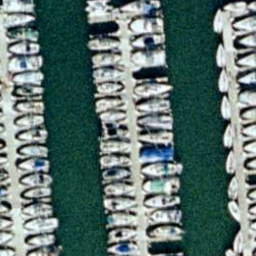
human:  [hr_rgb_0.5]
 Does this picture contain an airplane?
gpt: no

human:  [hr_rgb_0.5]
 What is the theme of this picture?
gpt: harbor

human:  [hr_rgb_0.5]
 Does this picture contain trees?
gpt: no

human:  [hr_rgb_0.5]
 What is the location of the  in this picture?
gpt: i cannot see it